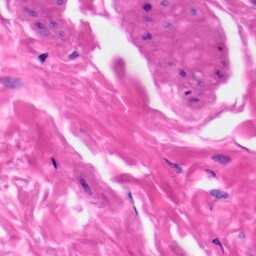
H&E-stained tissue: Skin